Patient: sex M, age 73
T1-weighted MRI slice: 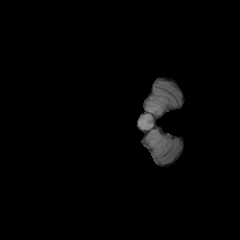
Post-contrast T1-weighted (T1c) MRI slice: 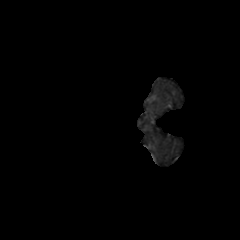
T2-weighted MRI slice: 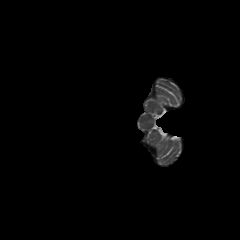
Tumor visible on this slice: no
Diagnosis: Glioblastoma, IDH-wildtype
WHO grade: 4